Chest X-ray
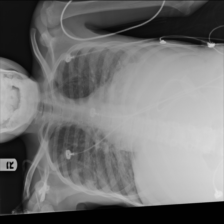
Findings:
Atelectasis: negative
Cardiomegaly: negative
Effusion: negative
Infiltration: negative
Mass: negative
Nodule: negative
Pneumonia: negative
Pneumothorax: negative
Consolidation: negative
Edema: positive
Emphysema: negative
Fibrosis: negative
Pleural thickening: positive
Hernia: negative